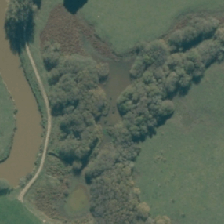
Land cover: lake_pond